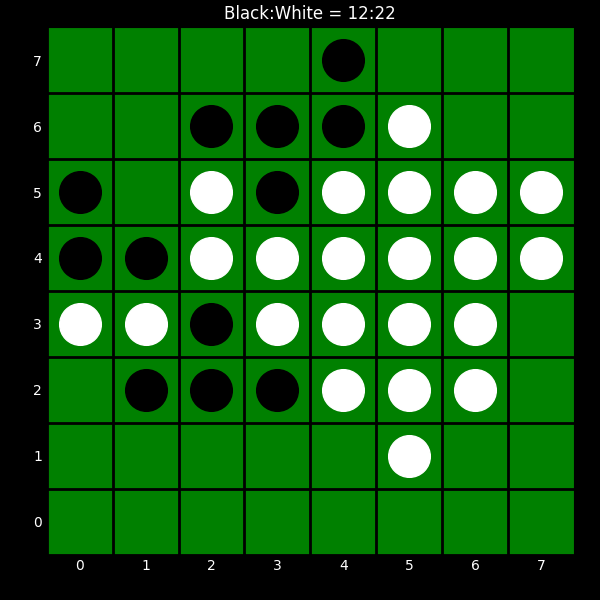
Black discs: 12
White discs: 22